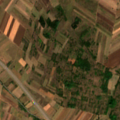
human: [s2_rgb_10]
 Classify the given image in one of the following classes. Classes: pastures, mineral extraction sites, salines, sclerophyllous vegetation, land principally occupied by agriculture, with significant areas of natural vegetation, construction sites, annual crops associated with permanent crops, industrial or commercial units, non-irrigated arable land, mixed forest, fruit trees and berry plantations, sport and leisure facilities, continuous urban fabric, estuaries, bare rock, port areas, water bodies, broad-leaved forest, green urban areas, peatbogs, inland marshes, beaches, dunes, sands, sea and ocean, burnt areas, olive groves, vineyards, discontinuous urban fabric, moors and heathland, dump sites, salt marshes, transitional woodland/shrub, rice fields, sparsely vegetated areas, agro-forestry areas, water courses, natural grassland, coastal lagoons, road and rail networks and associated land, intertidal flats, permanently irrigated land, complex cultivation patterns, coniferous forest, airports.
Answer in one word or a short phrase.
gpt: non-irrigated arable land, land principally occupied by agriculture, with significant areas of natural vegetation, transitional woodland/shrub